Question: Ihave one script to list data from MySQL in HTML Table. Inserting in MySQL is dynamical and each category have diffrent number of fields. Because data is dynamicaly inserted in MySQL table Content I have record for each FiledContent. Now when I'm selecting data I have non splited array data and in HTML table I'm getting one content field for all records. I want to spit records from Content and get splited Content for each Field Name in HTML Head Table.
With this script:
'''
$sql = "SELECT FieldContent FROM Content JOIN Fields ON Content.ForField = Fields.FieldName WHERE Fields.ForUser = 'Viruss' AND Fields.ForCategory = 'Otpornici'";
if ($result = $conn->query($sql)) {
while($row = $result->fetch_assoc()) {
echo "<th>".$row["FieldContent"]."</th>";
}
'''
I'm getting this as result:

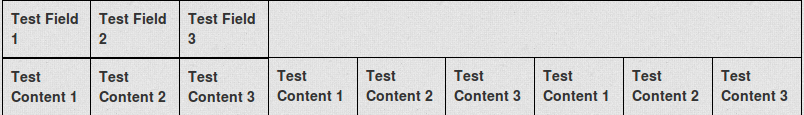
Answer: That's because you're using the '<th>' tag wrong.
'<th>' stands for table header, so the table will continue producing headers instead of rows. You need to use the '<tr>' tag to make a table row.
'''
$sql = "SELECT FieldContent FROM Content JOIN Fields ON Content.ForField = ...";
if ($result = $conn->query($sql)) {
while($row = $result->fetch_assoc()) {
echo "<tr>";
echo "<td>$row["FieldContent"]['testcontent1']</td>";
echo "<td>$row["FieldContent"]['testcontent2']</td>";
echo "<td>$row["FieldContent"]['testcontent3']</td>";
echo "</tr>";
}
}
'''
You should also use the '<td>' tag to represent table data.
---
Now you have to split your content into multiple rows. It is NOT recommended you store data like this. You can do comma separated values or another method
'''
while($row = $result->fetch_assoc()) {
echo "<tr>";
$split = explode(' ', $row["FieldContent"]); // Split up the whole string
$chunks = array_chunk($split, 3); // Make groups of 3 words
$result = array_map(function($chunk) { return implode(' ', $chunk); }, $chunks);
foreach($result as $value)
echo "<td>$value</td>";
echo "</tr>";
}
'''